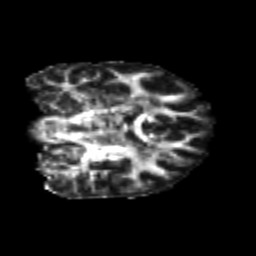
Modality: FA
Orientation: coronal
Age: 25
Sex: male
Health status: healthy
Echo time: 0.074 s